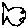
Label: fish